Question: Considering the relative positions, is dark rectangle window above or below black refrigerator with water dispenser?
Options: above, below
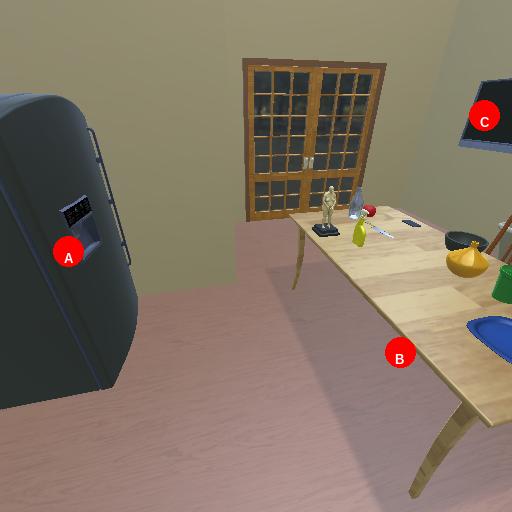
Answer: above